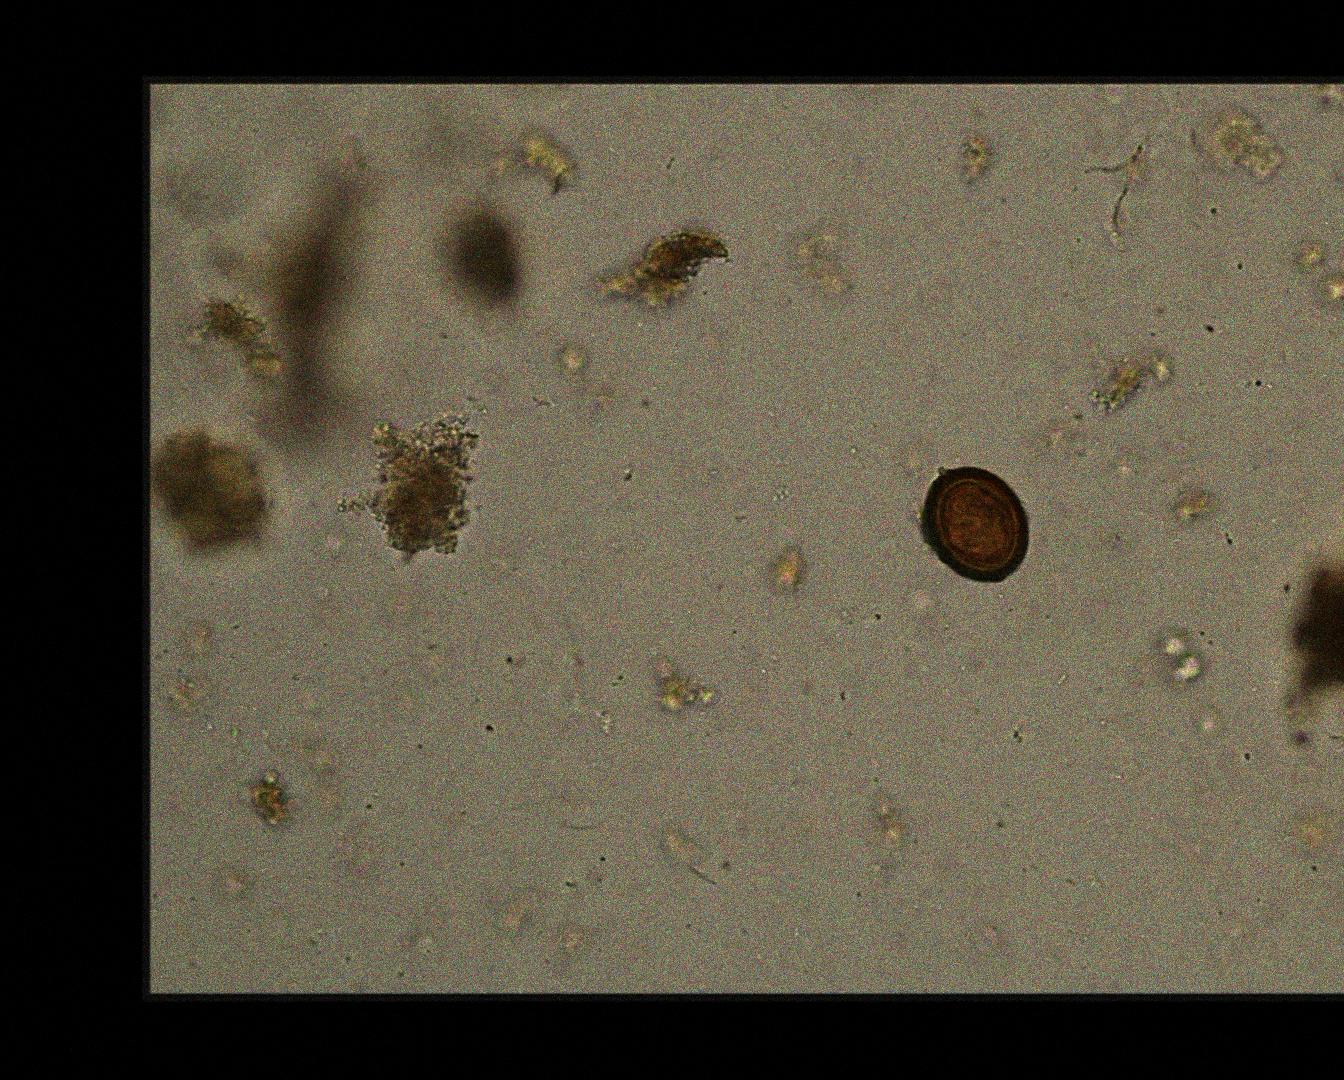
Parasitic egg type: Taenia spp. egg